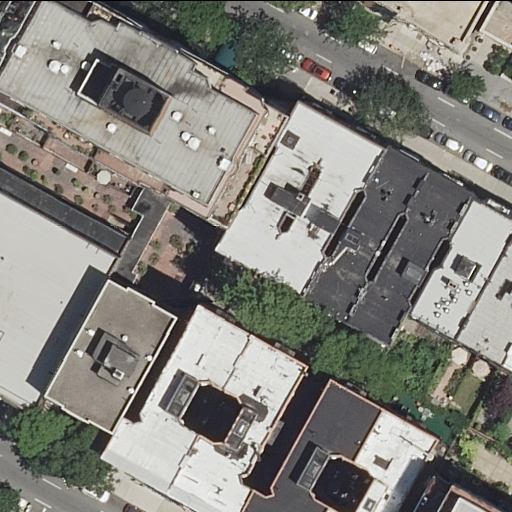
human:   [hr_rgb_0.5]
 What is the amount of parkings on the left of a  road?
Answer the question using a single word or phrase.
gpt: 1

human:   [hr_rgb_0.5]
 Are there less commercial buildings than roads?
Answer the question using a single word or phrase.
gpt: yes

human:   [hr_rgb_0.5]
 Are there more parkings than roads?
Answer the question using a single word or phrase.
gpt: no

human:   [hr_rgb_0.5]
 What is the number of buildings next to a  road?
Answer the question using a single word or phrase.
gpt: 17

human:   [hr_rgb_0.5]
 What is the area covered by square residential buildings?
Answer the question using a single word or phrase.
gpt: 0m2

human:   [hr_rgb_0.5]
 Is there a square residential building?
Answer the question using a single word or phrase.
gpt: no

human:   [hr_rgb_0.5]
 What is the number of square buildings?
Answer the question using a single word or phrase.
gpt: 0

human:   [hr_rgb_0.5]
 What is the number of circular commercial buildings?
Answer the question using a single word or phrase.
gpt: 0

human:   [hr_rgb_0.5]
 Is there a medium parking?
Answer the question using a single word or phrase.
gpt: no

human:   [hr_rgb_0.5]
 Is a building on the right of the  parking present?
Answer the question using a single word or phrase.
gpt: yes

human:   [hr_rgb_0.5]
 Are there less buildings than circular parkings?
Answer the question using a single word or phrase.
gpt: no

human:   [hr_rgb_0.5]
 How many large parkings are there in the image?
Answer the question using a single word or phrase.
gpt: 1

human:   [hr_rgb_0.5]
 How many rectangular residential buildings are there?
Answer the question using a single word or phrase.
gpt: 9

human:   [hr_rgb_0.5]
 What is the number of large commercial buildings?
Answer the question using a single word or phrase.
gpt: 0

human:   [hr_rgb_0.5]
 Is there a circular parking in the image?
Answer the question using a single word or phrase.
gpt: no

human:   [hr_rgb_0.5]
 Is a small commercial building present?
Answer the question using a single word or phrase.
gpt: no

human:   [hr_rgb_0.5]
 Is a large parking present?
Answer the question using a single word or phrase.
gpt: yes

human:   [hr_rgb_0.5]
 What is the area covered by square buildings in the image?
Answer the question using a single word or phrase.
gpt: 0m2

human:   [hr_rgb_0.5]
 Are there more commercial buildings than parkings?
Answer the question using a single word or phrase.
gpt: no

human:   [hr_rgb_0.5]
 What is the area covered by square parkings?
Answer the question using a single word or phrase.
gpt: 0m2

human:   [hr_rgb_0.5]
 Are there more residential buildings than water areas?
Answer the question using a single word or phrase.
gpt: yes

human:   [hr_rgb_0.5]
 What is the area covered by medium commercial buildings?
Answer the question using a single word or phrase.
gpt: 0m2

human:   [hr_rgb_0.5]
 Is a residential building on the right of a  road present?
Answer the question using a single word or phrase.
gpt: yes

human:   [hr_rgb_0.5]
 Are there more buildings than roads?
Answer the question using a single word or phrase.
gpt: yes

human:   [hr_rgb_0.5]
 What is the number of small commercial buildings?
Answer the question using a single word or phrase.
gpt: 0

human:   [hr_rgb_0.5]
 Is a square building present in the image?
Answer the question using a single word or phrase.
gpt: no

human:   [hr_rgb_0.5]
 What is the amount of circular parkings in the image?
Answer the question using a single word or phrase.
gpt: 0

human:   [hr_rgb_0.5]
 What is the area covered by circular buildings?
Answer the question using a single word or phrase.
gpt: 0m2

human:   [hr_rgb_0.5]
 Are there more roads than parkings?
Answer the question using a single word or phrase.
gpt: yes

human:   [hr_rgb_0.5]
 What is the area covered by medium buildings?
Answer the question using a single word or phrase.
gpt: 2369m2

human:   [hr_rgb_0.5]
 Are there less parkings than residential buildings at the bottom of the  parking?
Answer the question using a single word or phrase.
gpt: yes

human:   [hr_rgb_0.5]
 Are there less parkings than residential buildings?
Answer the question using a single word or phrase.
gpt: yes

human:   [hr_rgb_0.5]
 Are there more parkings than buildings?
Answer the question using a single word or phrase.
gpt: no

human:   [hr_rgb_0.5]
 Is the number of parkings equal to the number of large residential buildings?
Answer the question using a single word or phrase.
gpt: no

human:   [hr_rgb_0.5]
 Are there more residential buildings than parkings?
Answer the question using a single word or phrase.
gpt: yes

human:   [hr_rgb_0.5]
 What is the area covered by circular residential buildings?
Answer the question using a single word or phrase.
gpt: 0m2